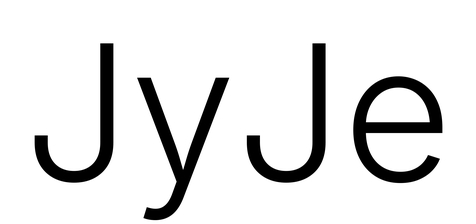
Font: Inter_Light